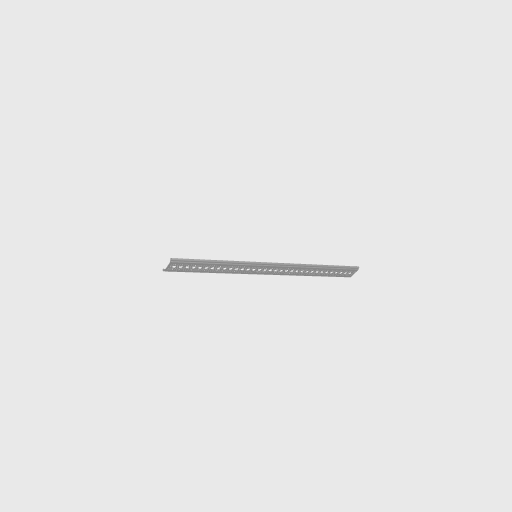
Part: RailChannel33H